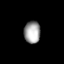
Tissue: lung
Cell type: Epithelial cells
Senescence score: 0.6655
Nuclear area (px): 357
Mean DAPI intensity: 159.09